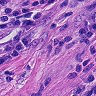
Metastatic tissue present: yes